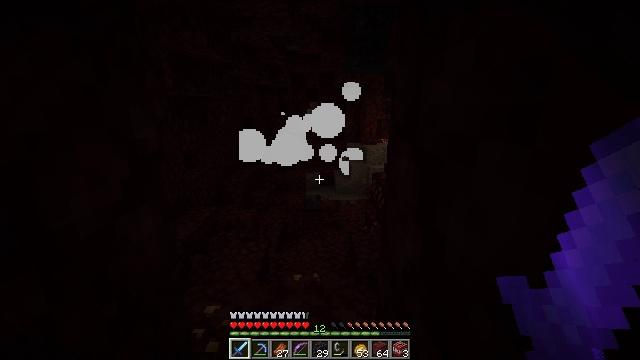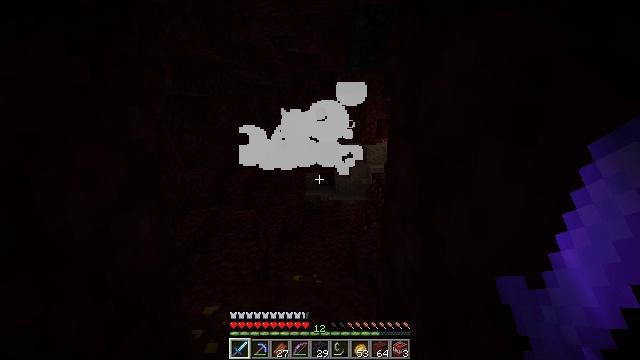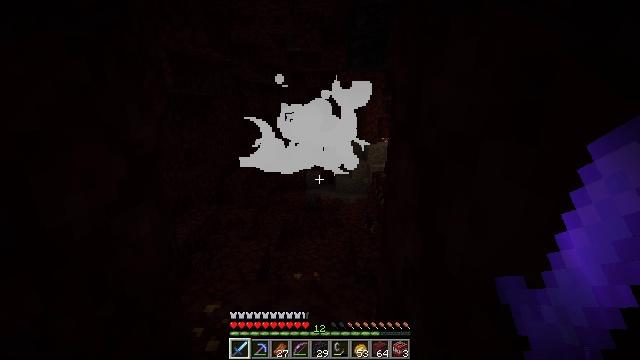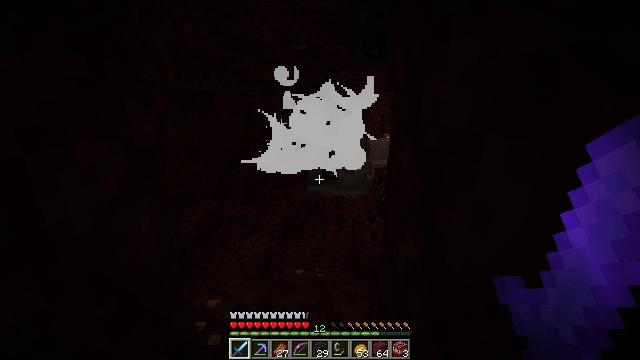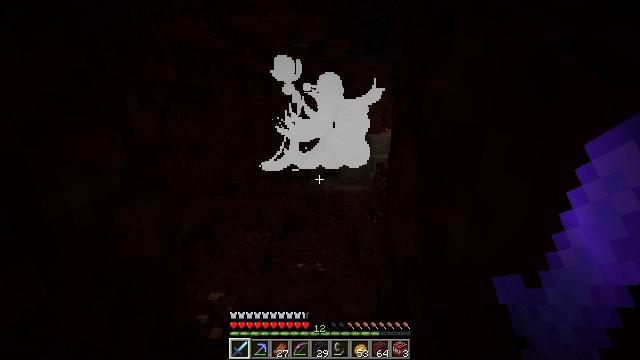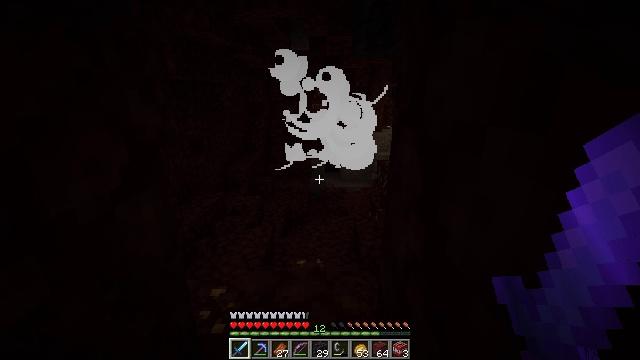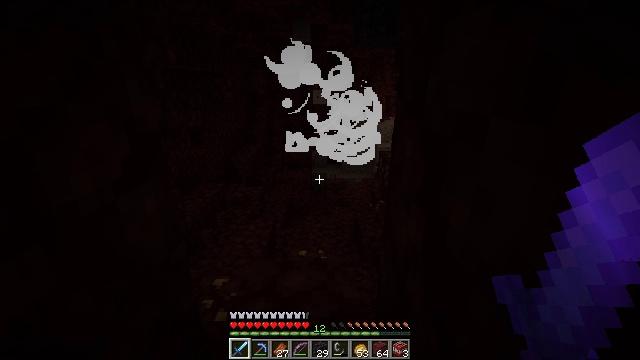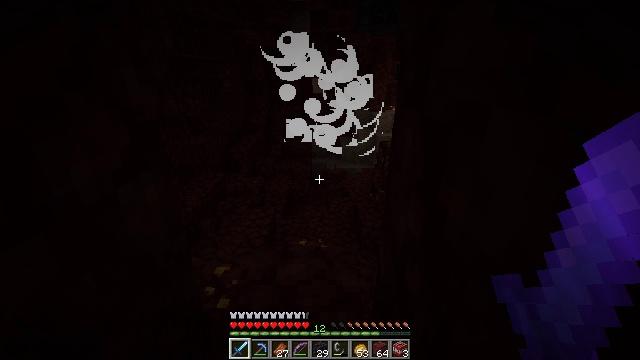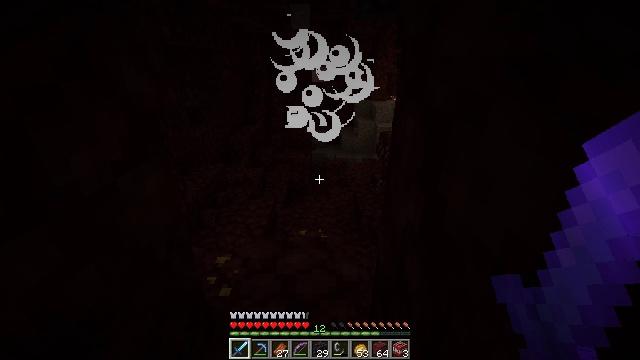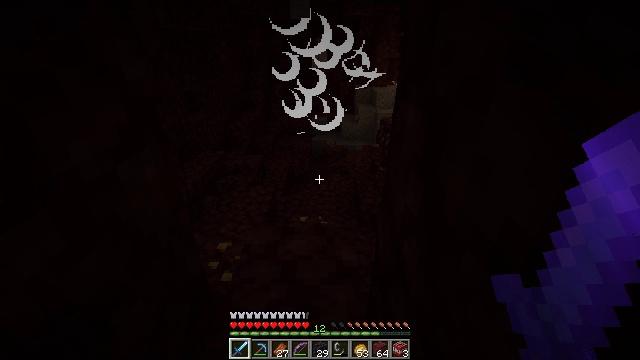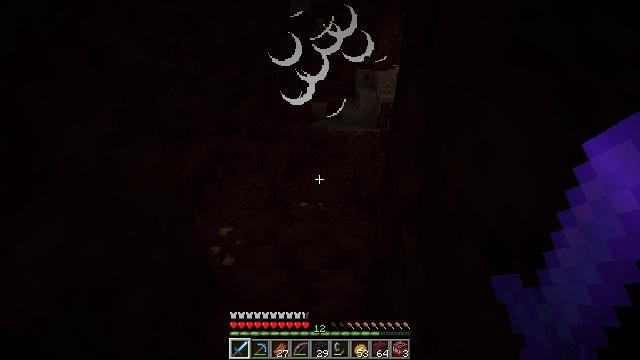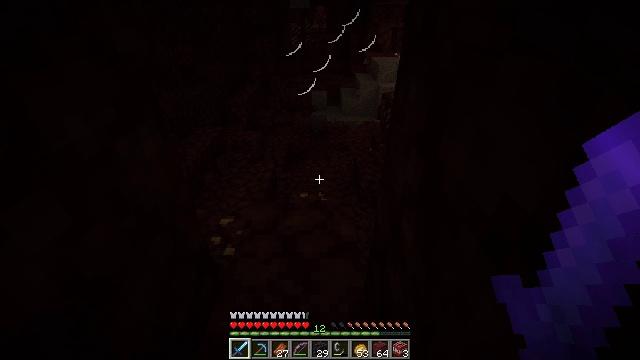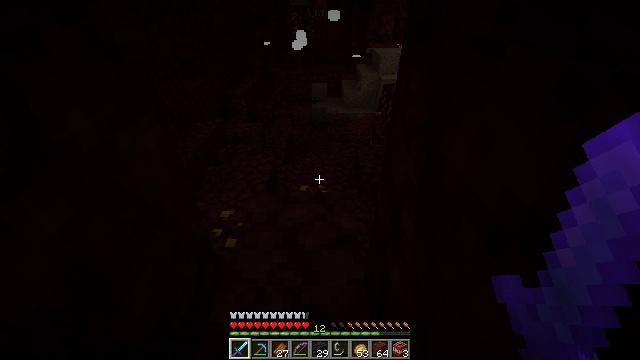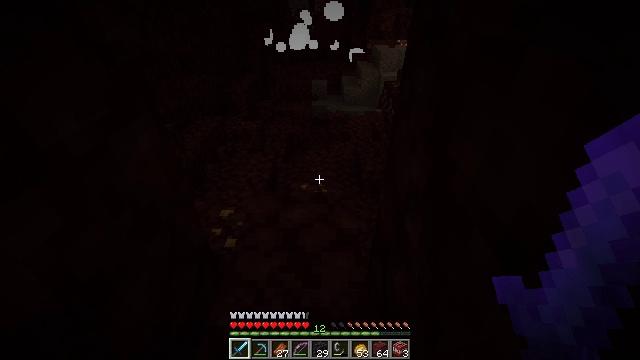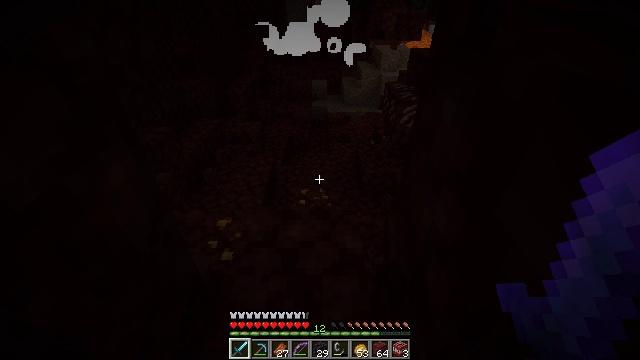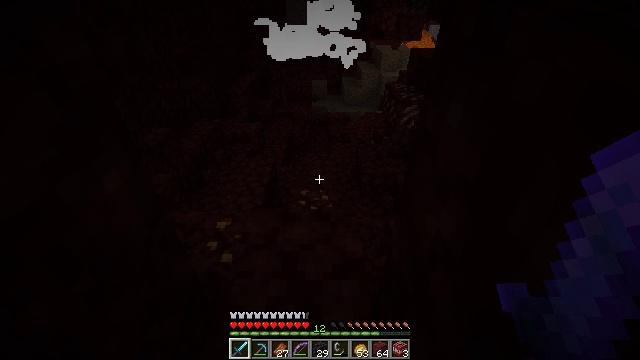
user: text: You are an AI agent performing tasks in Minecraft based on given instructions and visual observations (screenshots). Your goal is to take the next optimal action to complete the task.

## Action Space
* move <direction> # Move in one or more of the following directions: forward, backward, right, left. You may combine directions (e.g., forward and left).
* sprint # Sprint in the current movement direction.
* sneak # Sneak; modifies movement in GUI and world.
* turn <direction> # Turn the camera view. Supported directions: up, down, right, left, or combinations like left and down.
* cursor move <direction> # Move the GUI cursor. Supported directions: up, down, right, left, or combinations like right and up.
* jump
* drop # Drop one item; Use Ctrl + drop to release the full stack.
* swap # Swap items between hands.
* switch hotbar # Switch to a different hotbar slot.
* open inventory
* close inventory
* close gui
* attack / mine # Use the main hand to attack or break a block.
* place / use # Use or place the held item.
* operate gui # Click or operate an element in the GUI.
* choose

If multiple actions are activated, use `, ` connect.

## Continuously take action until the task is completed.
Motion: motion action
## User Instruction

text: Combat the piglin.
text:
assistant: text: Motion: no_op
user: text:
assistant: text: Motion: no_op
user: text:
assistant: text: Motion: no_op
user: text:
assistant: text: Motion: turn down
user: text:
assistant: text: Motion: no_op
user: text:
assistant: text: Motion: turn down
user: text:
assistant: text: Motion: turn down
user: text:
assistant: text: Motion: turn down
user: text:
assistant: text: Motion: turn down
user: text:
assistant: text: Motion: turn down
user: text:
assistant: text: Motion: turn down
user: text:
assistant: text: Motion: turn down
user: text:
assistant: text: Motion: move forward
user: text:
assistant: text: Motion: move forward
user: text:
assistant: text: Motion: no_op
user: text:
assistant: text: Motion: no_op
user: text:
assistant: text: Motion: no_op
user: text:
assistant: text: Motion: no_op
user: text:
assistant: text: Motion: no_op
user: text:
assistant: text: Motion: no_op
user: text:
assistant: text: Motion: no_op
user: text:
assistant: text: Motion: no_op
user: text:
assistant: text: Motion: no_op
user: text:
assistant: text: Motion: no_op
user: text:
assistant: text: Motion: no_op
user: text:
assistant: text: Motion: no_op
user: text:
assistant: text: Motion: move forward
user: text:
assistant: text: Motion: move forward
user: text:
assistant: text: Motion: no_op